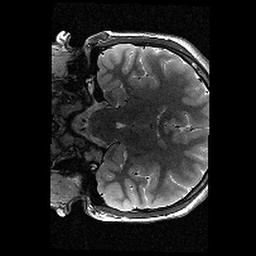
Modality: T2w
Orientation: coronal
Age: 12
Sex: female
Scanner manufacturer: siemens
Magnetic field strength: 3 T
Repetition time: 9.23 s
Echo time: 0.067 s